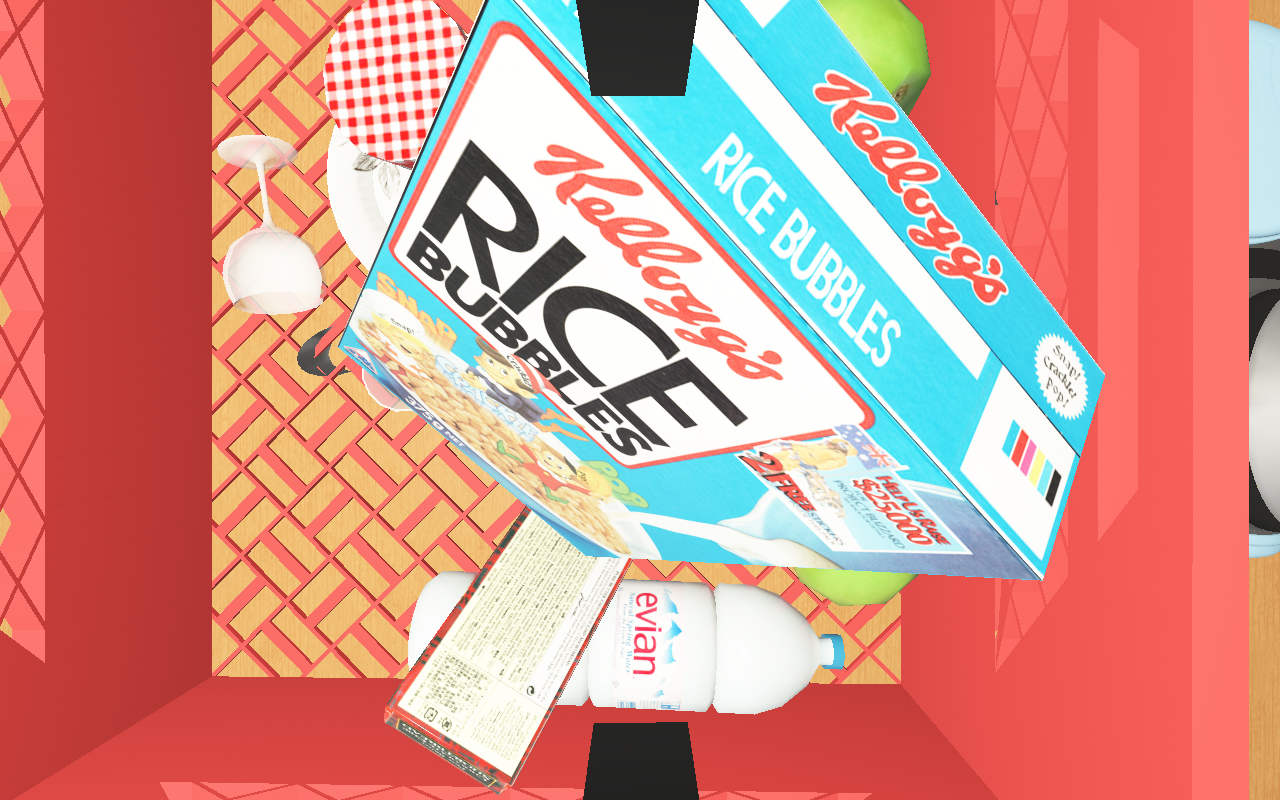
Objects in the scene:
carafe
water bottle
apple
apple
orange
orange
spoon
glass
honey jar
biscuit box